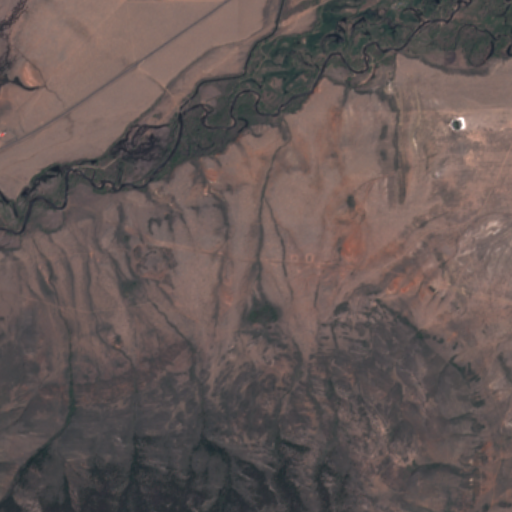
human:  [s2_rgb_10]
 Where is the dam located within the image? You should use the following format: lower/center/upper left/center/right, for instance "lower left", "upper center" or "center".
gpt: The dam is located in the upper center of the image.
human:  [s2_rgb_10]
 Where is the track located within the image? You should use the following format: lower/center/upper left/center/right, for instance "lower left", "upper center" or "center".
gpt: There is no track in the image.